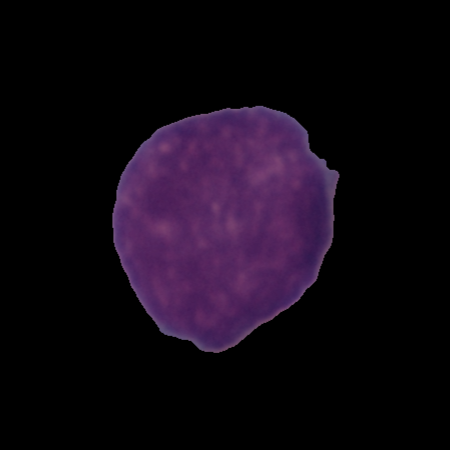
Label: healthy